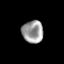
Tissue: prostate
Cell type: T cells
Senescence score: 0.7996
Nuclear area (px): 469
Mean DAPI intensity: 155.716